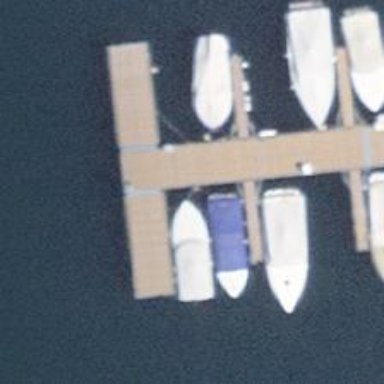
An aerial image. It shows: Man-made pier.